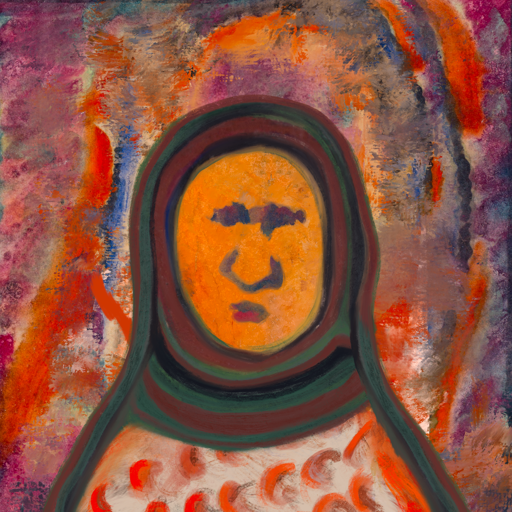
Background: Experience, Head And Neck Front: Hypocrite, Face Front: In_The_Sun, Bust: Rupkatha, Hair Front: Blank, Head Accessory: After_Raid_Scarf, Second Necklace: Blank, Necklace: Blank, Baby: Blank